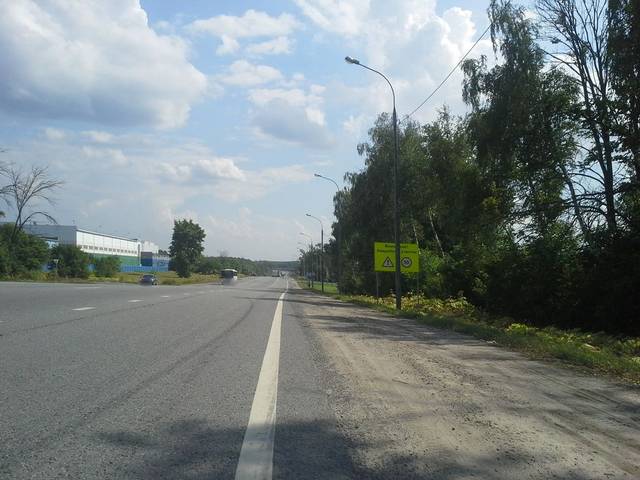
Region: Russia
Coordinates: 55.375, 37.785